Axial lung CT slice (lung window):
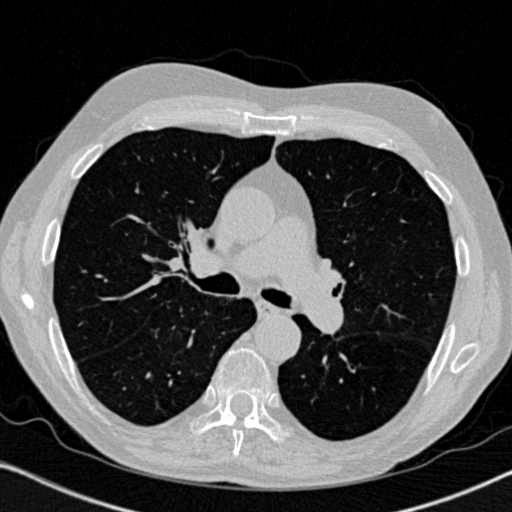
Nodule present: no